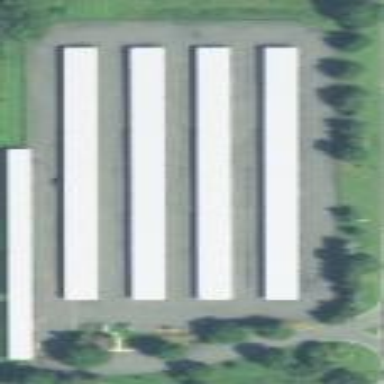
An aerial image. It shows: Storage rental shop.